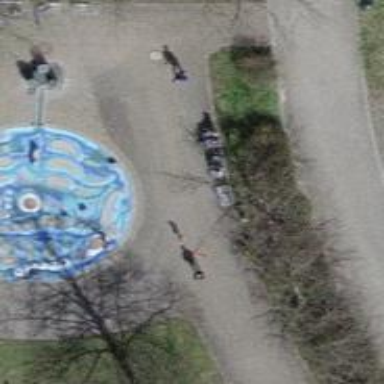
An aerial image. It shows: Bench for seating.